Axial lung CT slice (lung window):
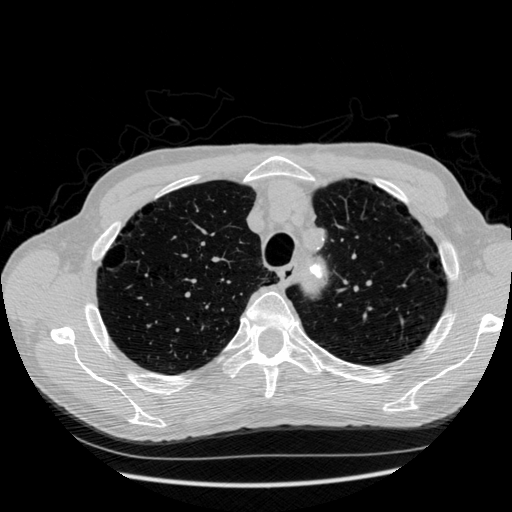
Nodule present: no